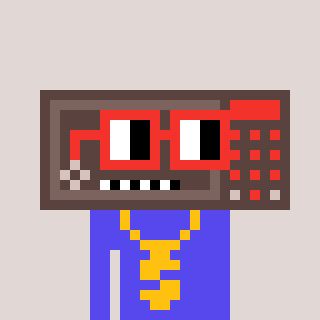
a pixel art character with square red glasses, a wallsafe-shaped head and a computerblue-colored body on a warm background